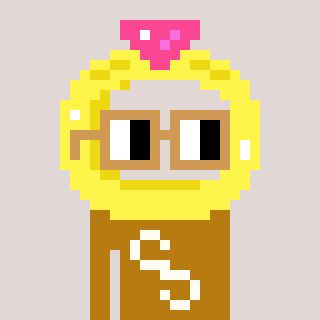
a pixel art character with square brown glasses, a ring-shaped head and a gold-colored body on a warm background